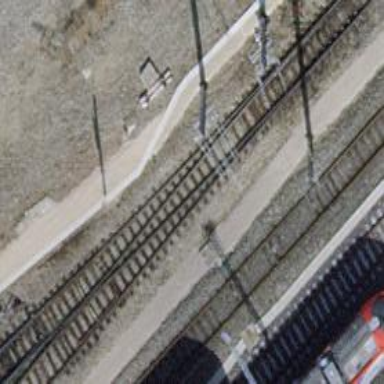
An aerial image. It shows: Railway with electrified contact lines.